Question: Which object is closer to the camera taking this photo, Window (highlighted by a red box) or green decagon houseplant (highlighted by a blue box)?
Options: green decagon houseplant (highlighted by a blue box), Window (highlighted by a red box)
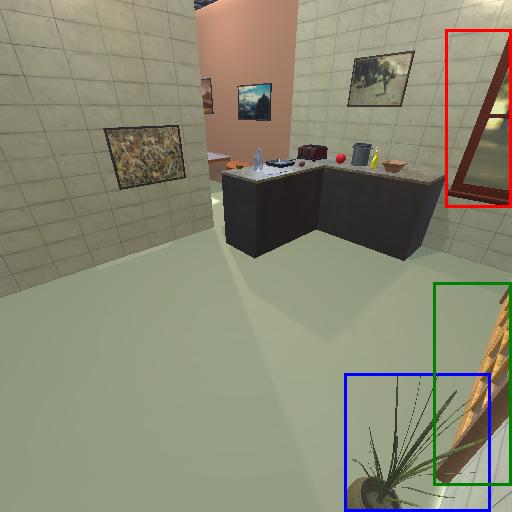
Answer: green decagon houseplant (highlighted by a blue box)